Current action and preconditions to check: trajectory_clear

Your task: For each precondition in the list above, predict whether it will hold at this action.

Consider the current scene as observed from the mobile robot's camera, and analyze the predicted future states of all dynamic agents (e.g., people, animals, vehicles, or any moving entities) within the NEXT SECOND.

IMPORTANT: Only answer "very likely" if you are absolutely certain—based on strong, clear evidence—that a dynamic agent will violate the precondition in the predicted future state. Do NOT answer "very likely" for unlikely, ambiguous, or low-probability risks.

Ask yourself for each precondition: Is there a high probability, with clear and convincing evidence, that the predicted future states of any dynamic agent will interfere with the predicted future state of the currently executing action within the NEXT SECOND, causing that precondition to fail?

Assess the risk level based on these predictions. Use "likely" or "very likely" if motions create a clear risk of interference.

Use "neutral" or "improbable" if agents are nearby but their predicted paths are clearly diverging or non-conflicting.

Failure Risk Categories: "very improbable", "improbable", "neutral", "likely", "very likely"

Answer Format: Output ONLY the probability_of_failure value from these categories: "very improbable", "improbable", "neutral", "likely", "very likely"

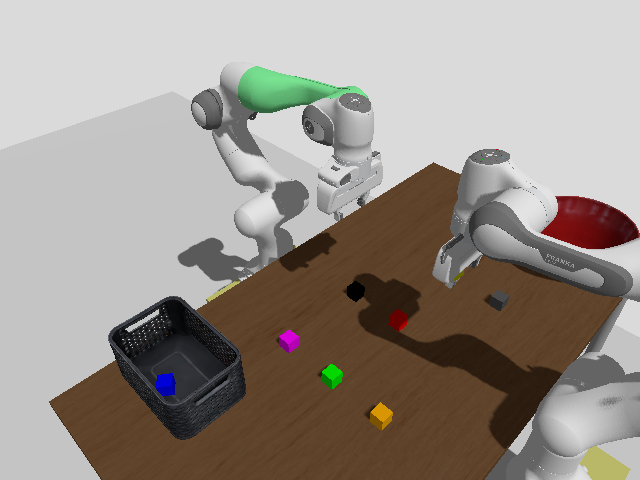

Answer: very improbable